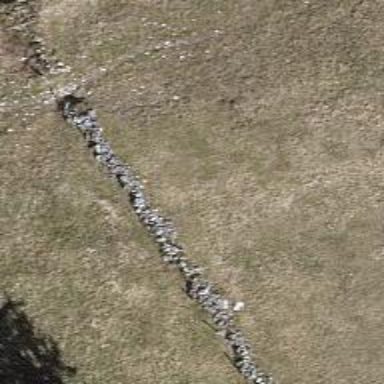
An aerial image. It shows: Wall made of dry stone.